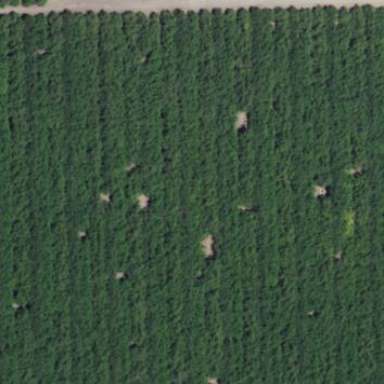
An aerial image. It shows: Orchard filled with almond trees.